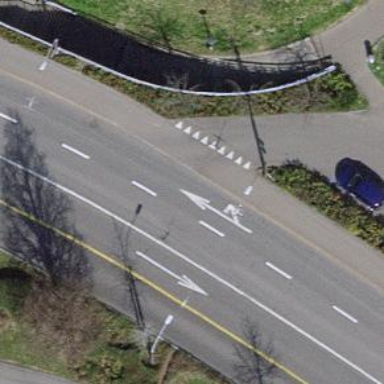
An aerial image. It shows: Road with "give way" sign.